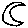
Label: moon